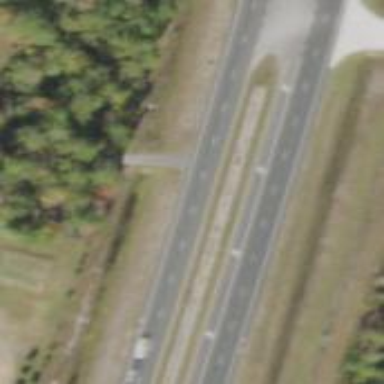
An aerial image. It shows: Asphalt road classified as trunk highway.